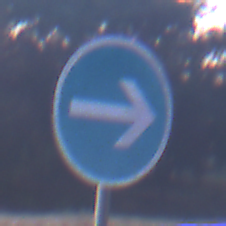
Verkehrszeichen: VorgeschriebeneFahrtrichtungHierRechts
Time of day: SunriseSunset
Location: Outdoor (Nature)
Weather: Clear
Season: NotSpecified
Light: Natural